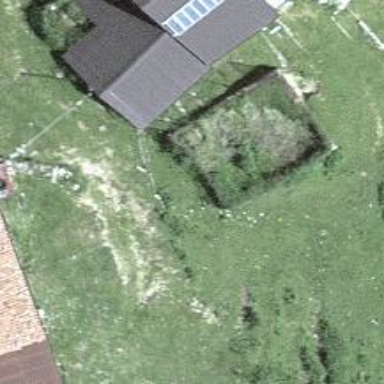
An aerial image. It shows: Isolated dwelling in remote location.